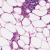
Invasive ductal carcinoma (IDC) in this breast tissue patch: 1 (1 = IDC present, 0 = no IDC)